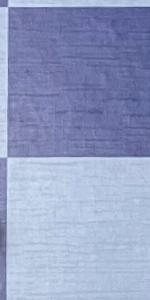
Label: Empty